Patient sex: M
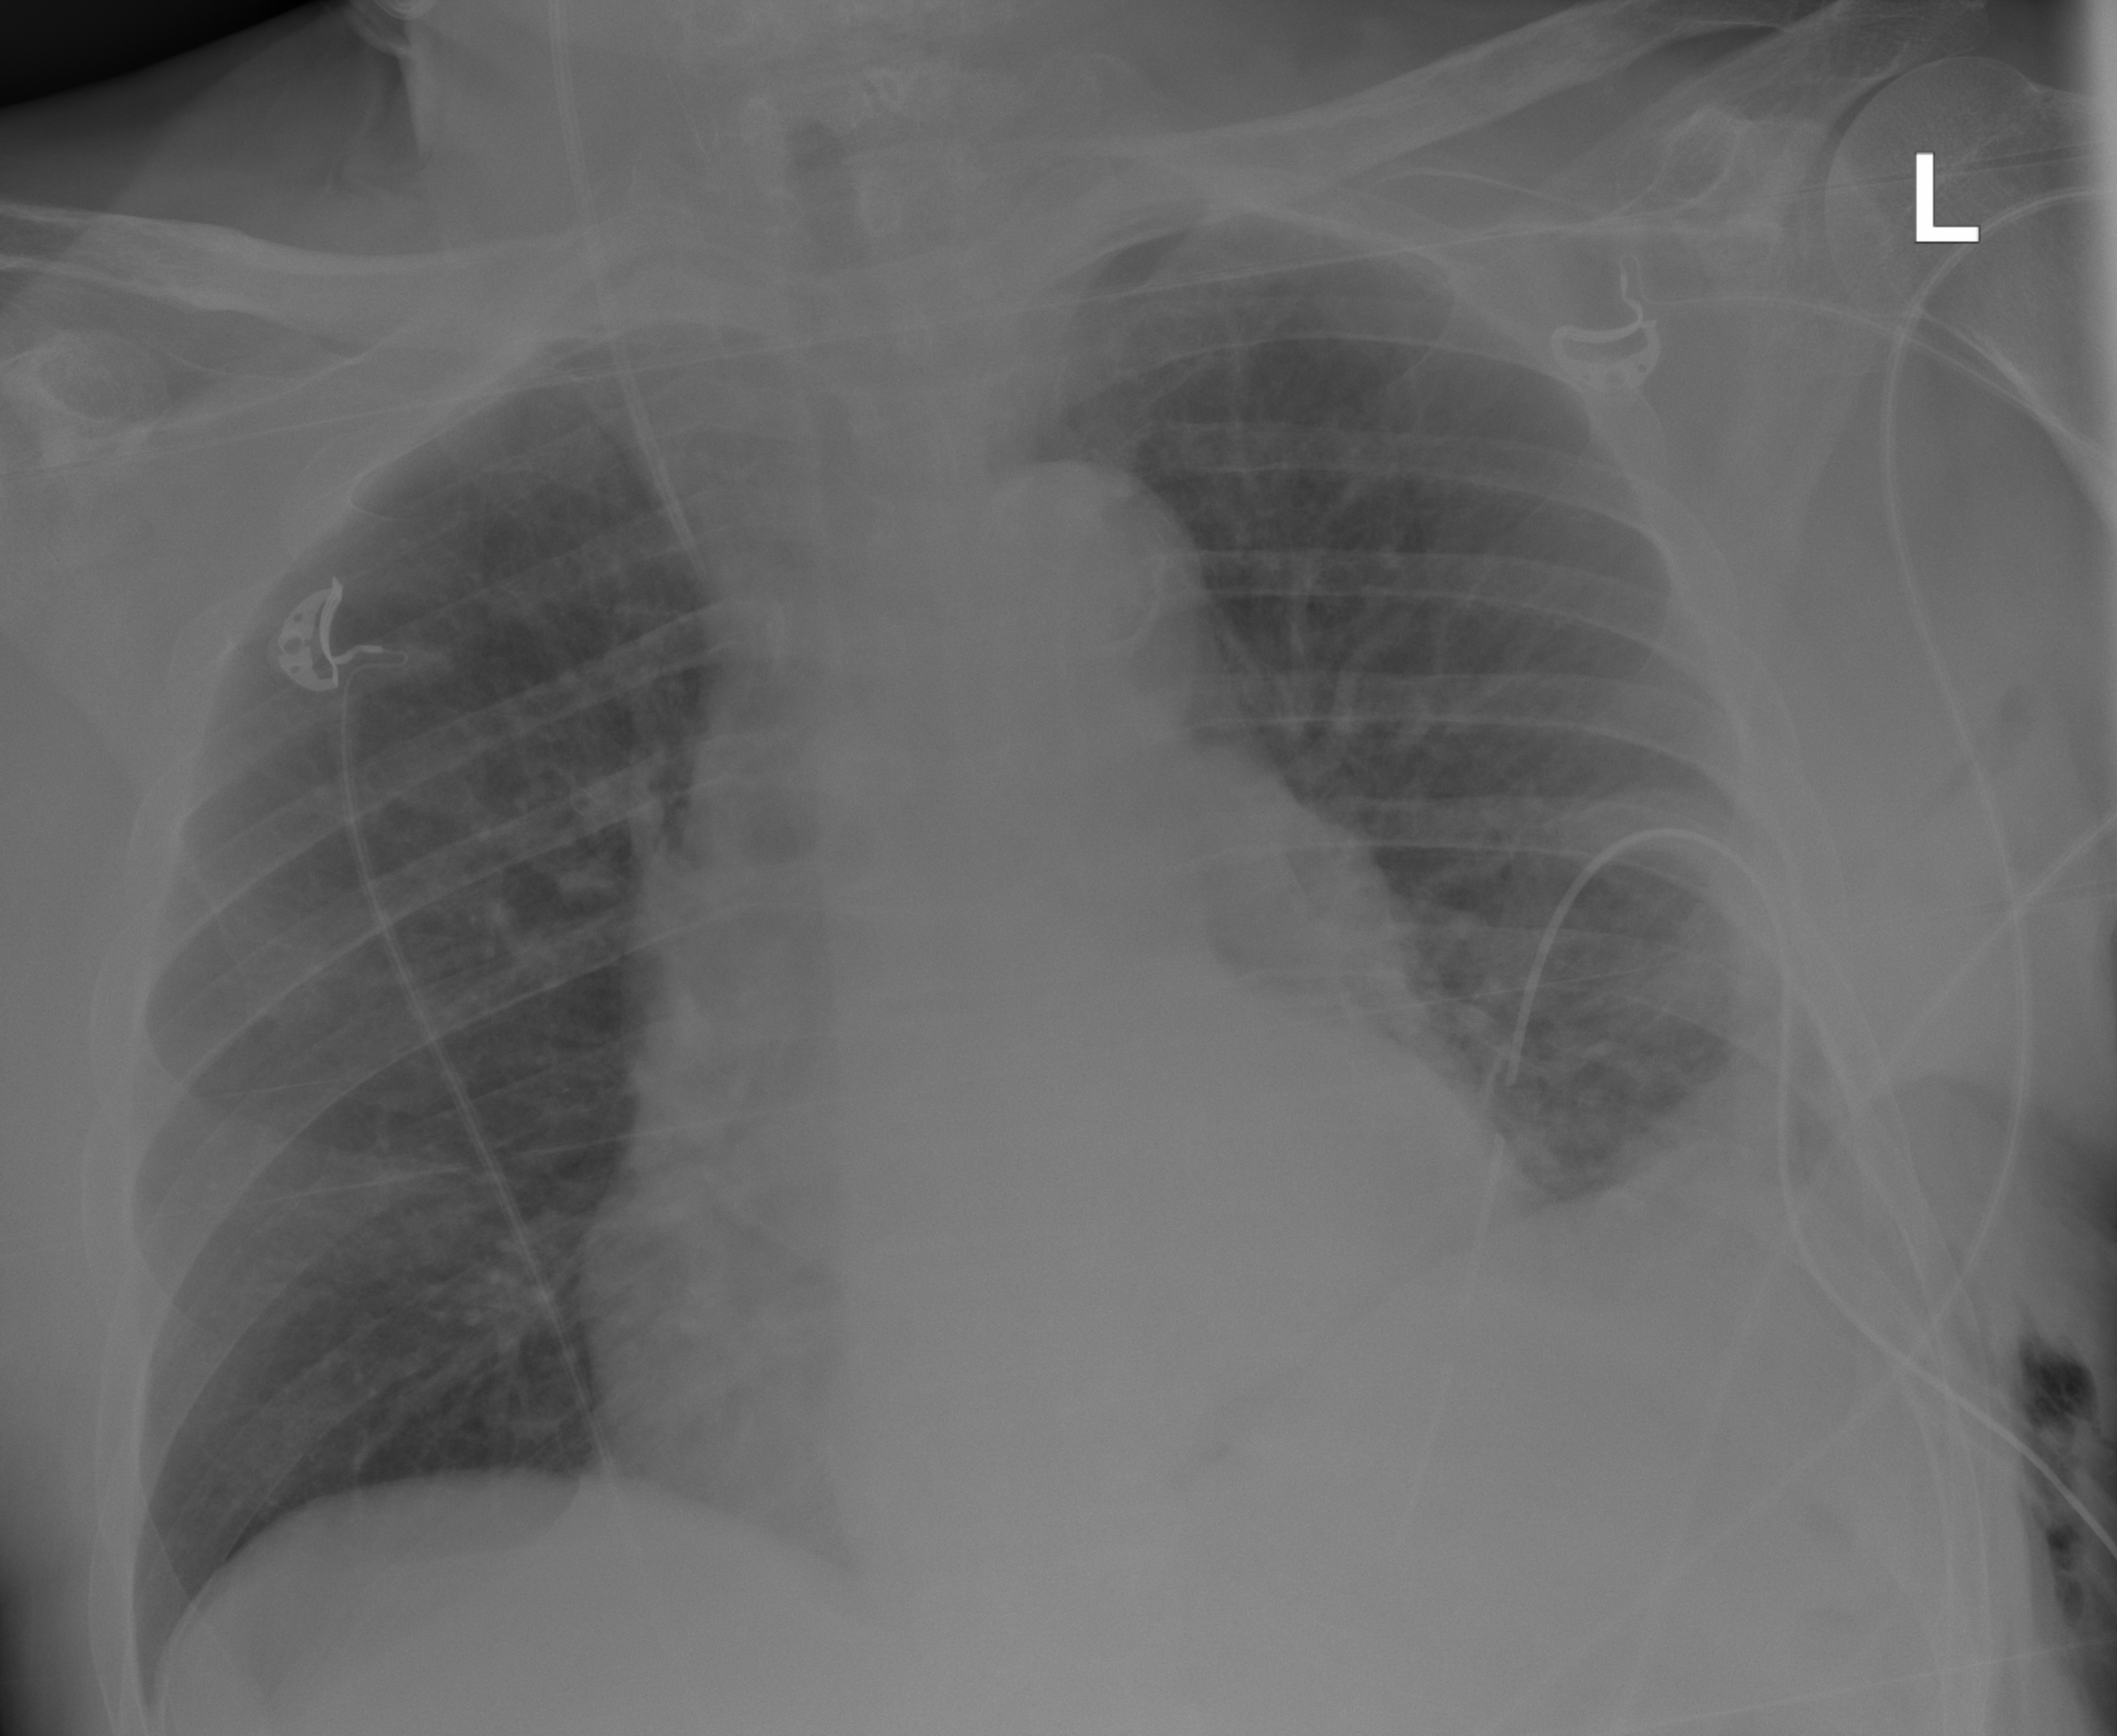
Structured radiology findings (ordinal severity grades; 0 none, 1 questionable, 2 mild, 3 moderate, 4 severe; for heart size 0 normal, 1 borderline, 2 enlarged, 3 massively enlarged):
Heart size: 1
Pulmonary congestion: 0
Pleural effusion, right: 0
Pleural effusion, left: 1
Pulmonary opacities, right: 0
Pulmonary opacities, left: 0
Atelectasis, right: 0
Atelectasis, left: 2